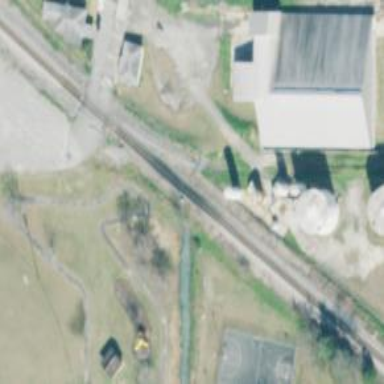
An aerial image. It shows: Abandoned spur railway.